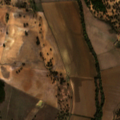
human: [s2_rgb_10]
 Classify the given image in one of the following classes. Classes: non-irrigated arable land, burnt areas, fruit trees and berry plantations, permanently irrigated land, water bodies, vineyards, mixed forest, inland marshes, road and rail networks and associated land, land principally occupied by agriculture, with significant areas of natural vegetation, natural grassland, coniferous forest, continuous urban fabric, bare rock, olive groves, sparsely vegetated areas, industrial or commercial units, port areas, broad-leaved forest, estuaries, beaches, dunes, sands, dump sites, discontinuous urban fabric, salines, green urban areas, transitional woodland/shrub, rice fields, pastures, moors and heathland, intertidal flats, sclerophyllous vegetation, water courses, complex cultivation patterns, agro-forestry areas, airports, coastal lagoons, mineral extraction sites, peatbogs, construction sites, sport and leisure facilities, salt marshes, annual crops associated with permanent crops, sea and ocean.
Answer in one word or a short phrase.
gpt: permanently irrigated land, rice fields, pastures, agro-forestry areas